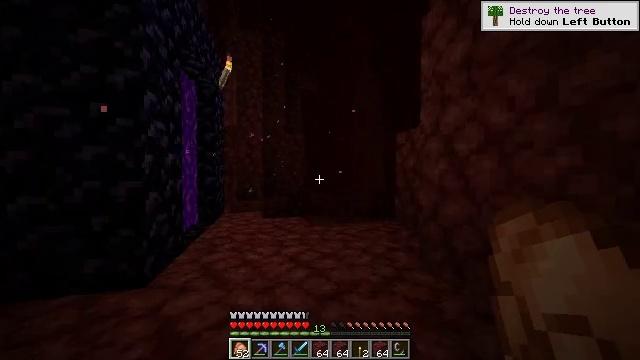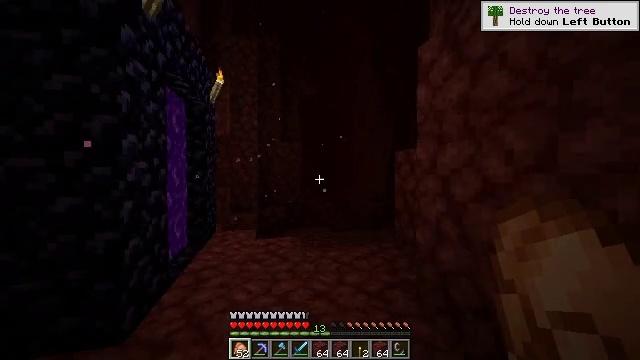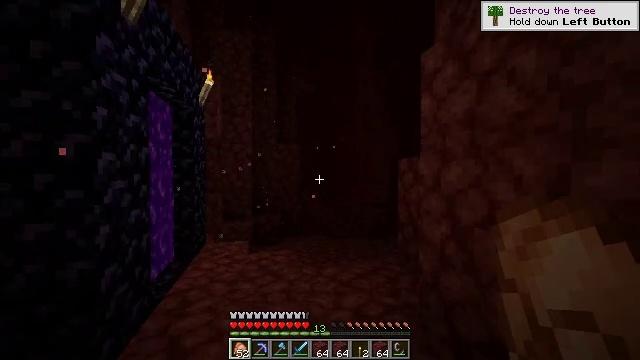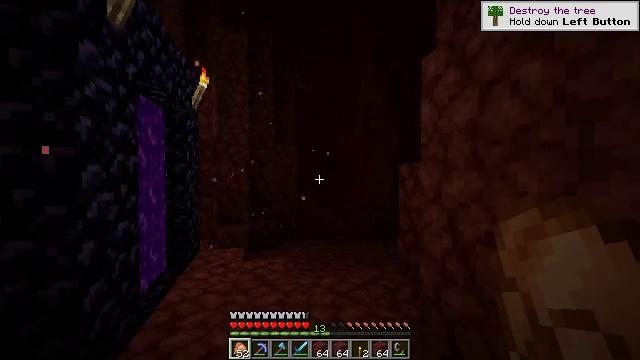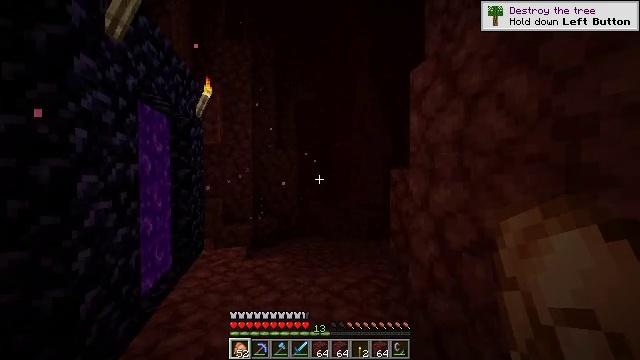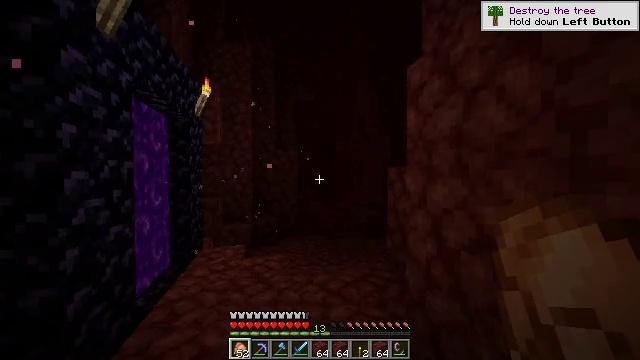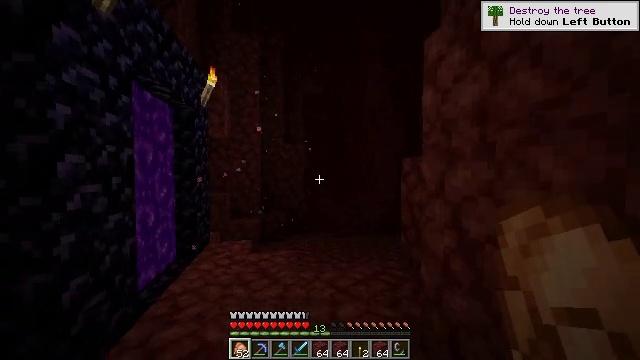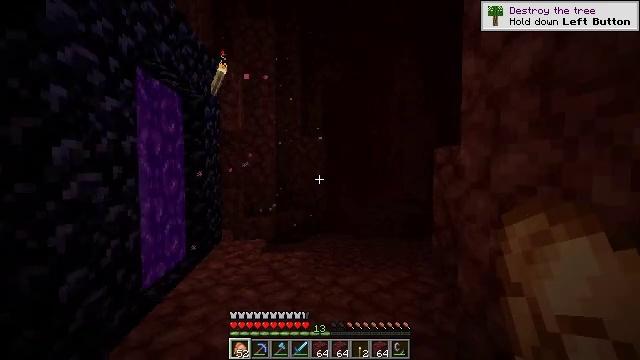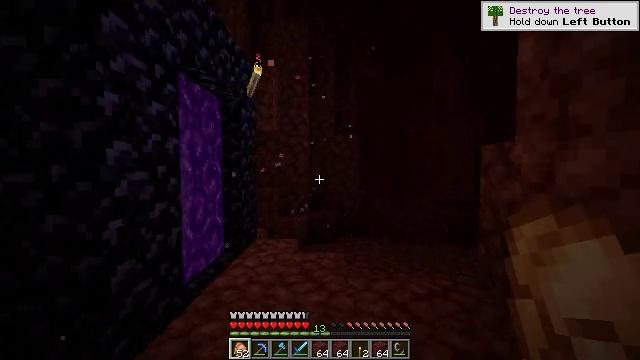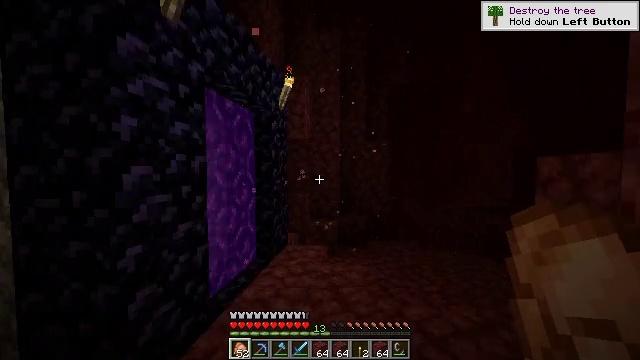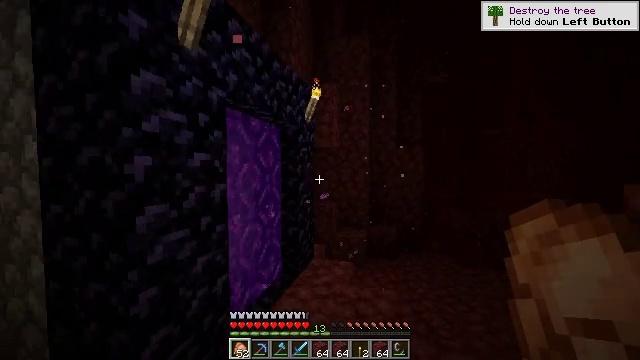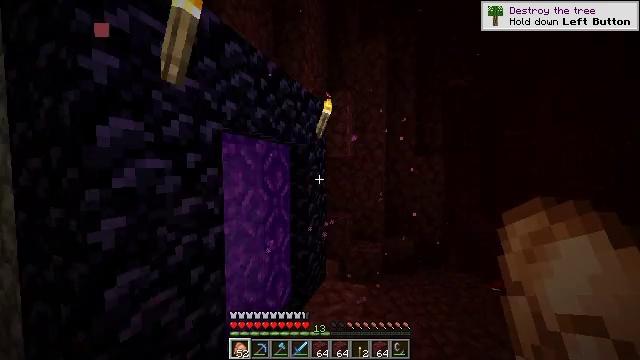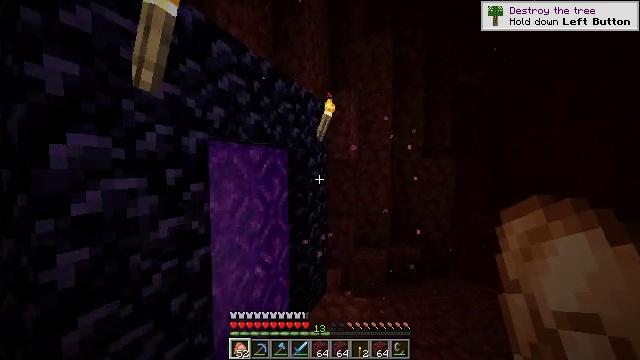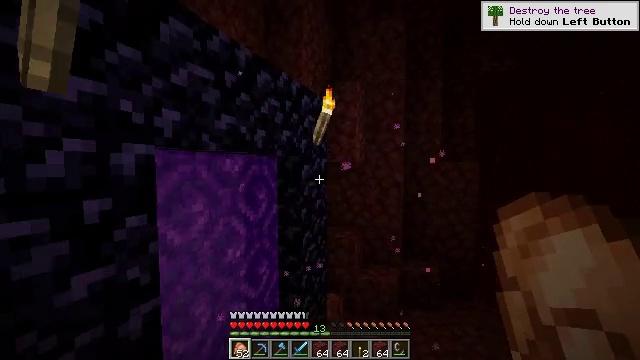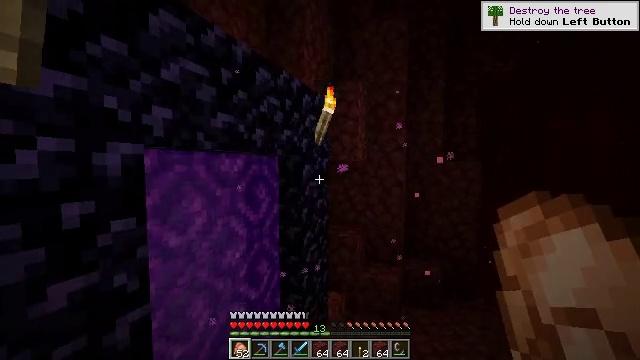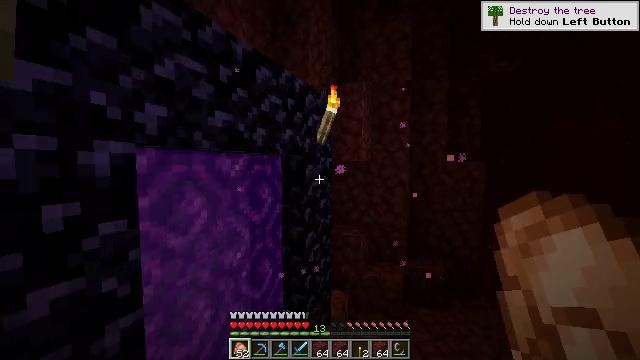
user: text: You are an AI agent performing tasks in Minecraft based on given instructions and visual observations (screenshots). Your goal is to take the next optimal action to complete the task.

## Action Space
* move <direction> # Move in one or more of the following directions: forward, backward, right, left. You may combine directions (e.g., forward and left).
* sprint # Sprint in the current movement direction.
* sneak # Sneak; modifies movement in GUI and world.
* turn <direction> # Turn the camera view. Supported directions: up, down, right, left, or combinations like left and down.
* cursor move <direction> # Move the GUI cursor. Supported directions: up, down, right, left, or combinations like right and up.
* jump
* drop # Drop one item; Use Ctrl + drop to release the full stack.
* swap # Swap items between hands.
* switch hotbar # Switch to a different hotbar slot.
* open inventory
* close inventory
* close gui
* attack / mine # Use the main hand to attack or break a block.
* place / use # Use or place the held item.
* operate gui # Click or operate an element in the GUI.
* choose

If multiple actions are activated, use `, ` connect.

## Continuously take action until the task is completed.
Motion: motion action
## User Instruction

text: Gain netherite scrap by cooking ancient debris in the furnace.
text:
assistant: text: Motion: move forward, jump
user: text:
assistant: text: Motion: move forward, sprint, jump
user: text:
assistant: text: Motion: move forward, sprint, jump
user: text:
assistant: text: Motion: move forward, sprint, jump
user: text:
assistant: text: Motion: move forward, jump
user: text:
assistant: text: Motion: move forward, turn left, jump
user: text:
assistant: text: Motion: move forward, turn left, jump
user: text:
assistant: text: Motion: move forward, turn left, jump
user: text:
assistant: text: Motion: move forward, turn left, jump
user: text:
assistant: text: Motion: move forward, turn left
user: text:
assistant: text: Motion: move forward, turn left
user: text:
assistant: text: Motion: move forward
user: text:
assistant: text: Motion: move forward
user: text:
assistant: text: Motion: move forward
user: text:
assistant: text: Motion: move forward, turn left
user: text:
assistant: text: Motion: move forward, turn left
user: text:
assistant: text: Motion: move forward
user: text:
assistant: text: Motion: move forward
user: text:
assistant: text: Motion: move forward
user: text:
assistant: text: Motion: move forward and move left
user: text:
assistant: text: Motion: move forward and move left
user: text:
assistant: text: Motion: move forward and move left
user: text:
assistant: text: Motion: move forward and move left
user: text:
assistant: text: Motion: move forward and move left
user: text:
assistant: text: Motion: move left, turn right
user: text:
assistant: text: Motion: move left, turn right and down
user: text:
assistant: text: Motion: move left, turn right
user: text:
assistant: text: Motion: move left, turn right
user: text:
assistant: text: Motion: move left, turn right
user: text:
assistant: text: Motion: move left, turn right